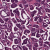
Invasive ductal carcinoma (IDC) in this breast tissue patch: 1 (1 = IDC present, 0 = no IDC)